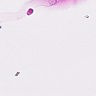
Metastatic tissue present: no